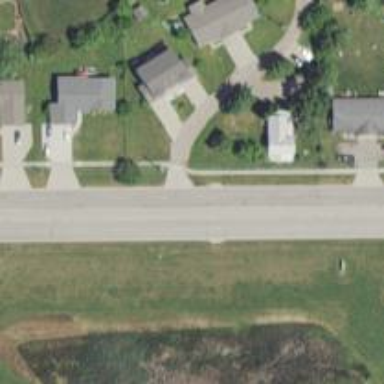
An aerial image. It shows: Secondary road with sidewalk on the left.